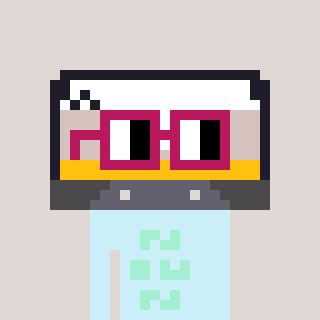
a pixel art character with square dark red glasses, a cassette tape-shaped head and a cold-colored body on a warm background